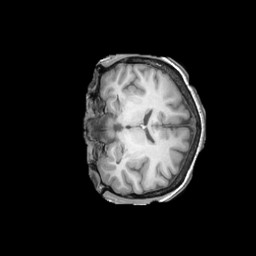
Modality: T1w
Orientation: coronal
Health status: ill
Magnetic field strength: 3 T